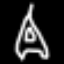
Label: The Eiffel Tower